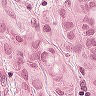
Metastatic tissue present: yes